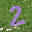
Label: 2